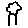
Label: tree